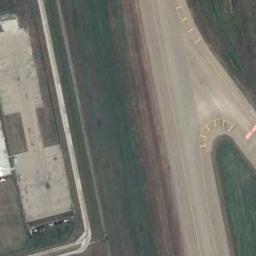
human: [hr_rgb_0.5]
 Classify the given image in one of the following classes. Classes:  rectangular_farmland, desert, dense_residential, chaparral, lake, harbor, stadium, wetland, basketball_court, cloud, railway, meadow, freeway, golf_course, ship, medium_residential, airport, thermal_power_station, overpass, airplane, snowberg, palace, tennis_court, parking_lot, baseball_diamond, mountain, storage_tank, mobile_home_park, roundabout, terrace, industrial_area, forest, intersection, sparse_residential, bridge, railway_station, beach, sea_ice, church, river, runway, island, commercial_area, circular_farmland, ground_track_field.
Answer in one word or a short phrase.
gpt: runway